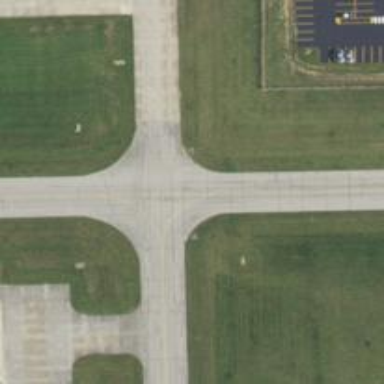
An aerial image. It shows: Image of taxiway at airport.